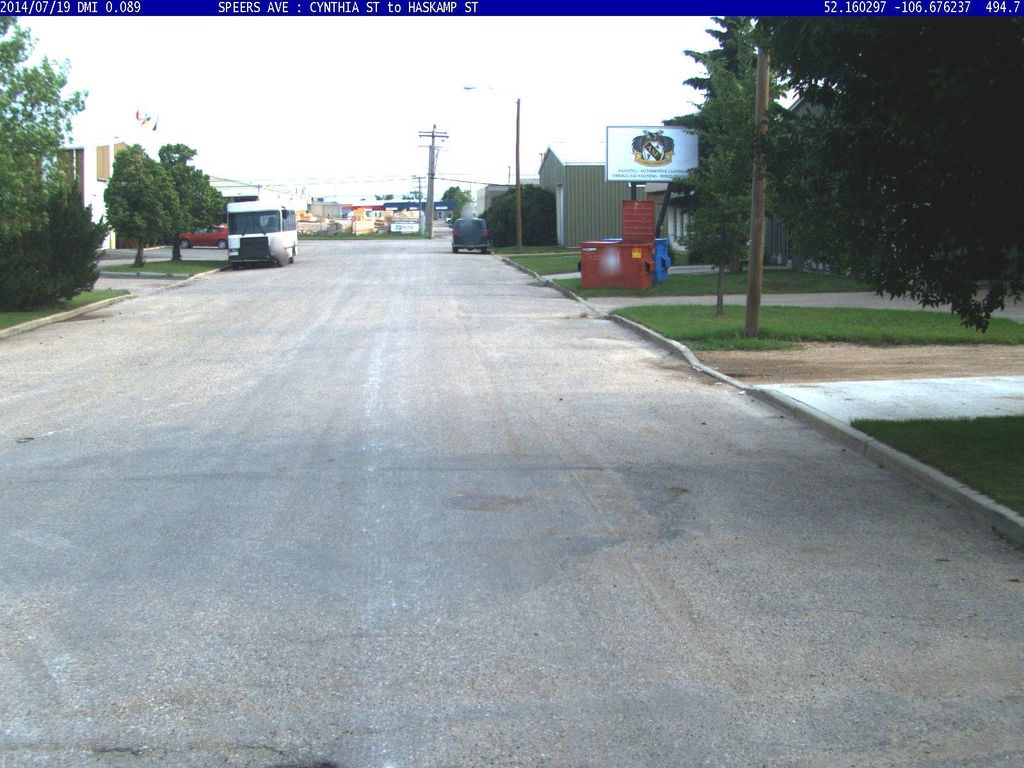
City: saskatoon